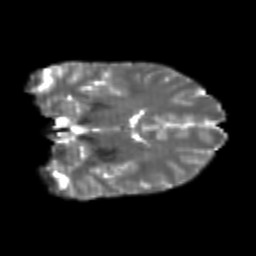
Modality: T2w
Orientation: coronal
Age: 22
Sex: female
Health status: healthy
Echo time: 0.074 s